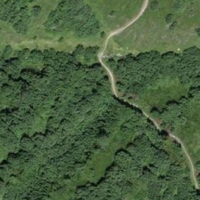
EUNIS habitat code: 23
Species observed at this site:
Arnica montana
Alnus alnobetula